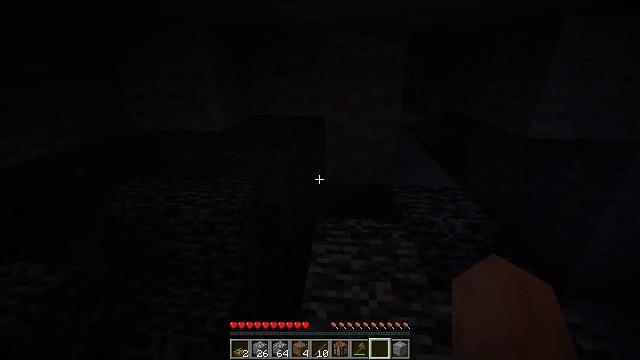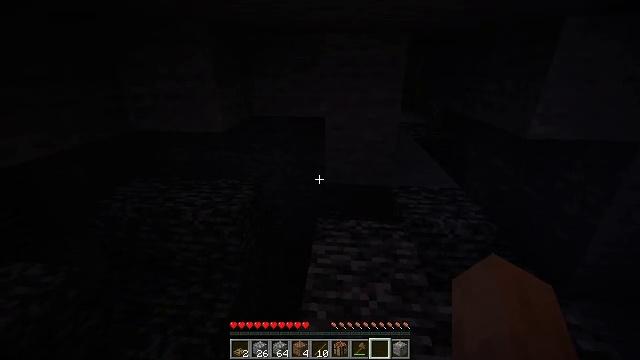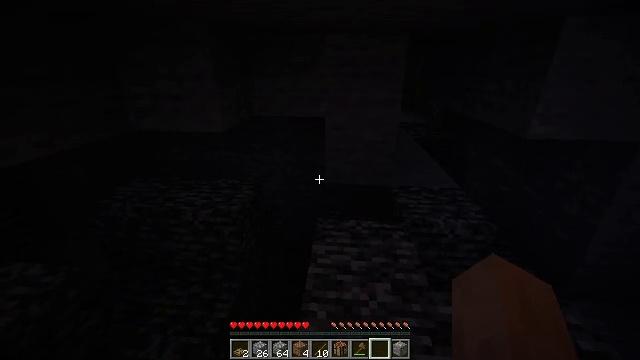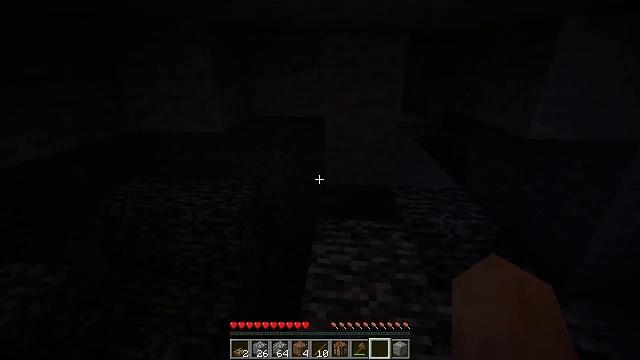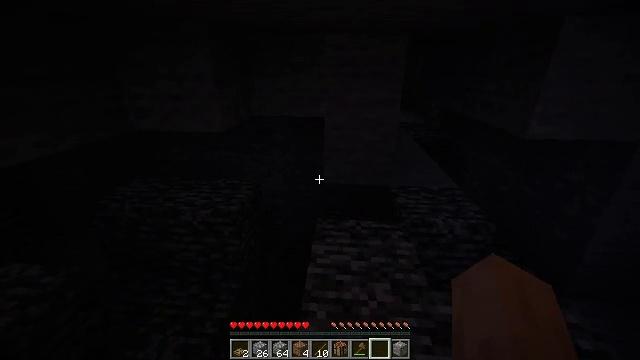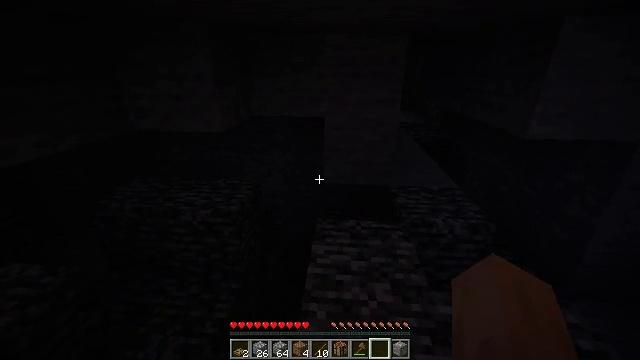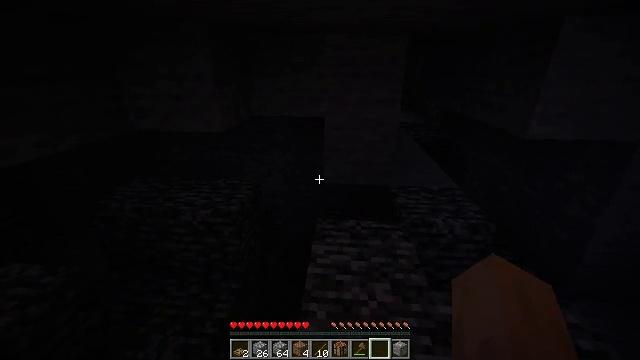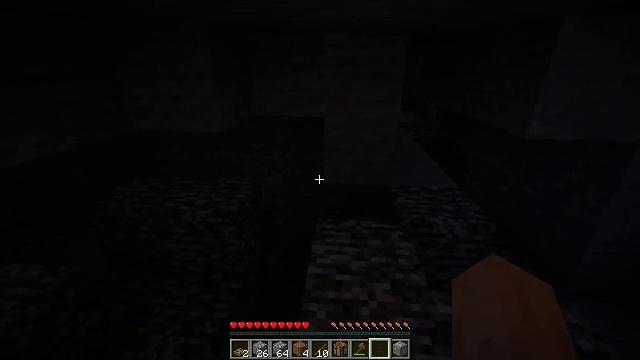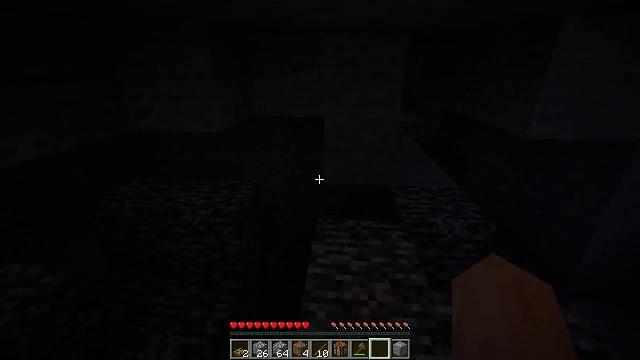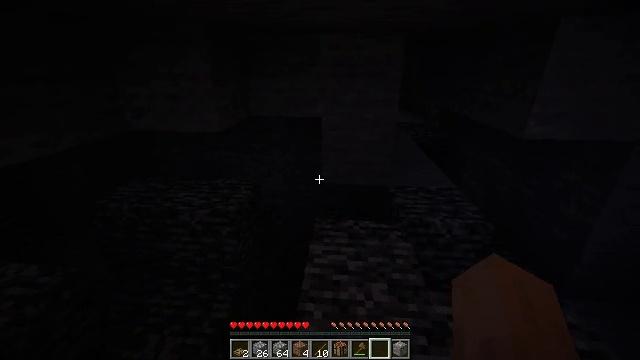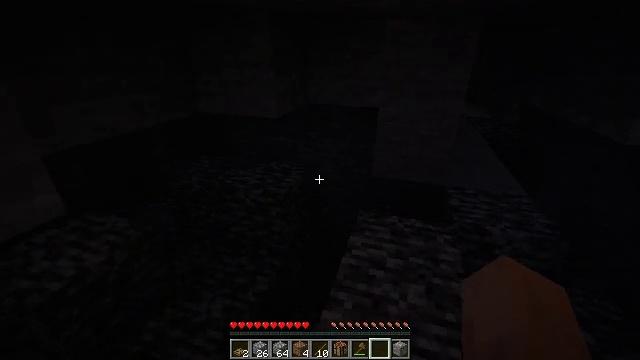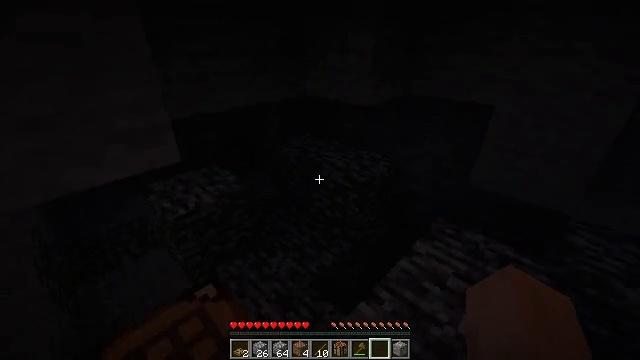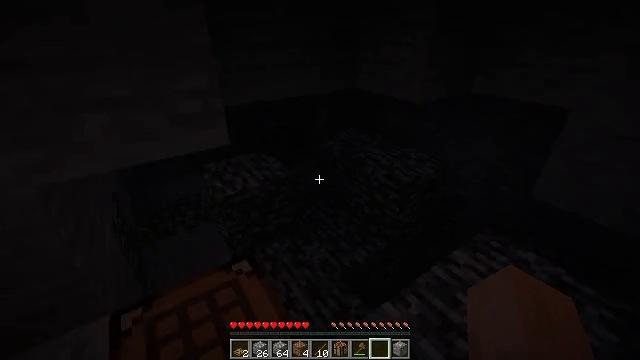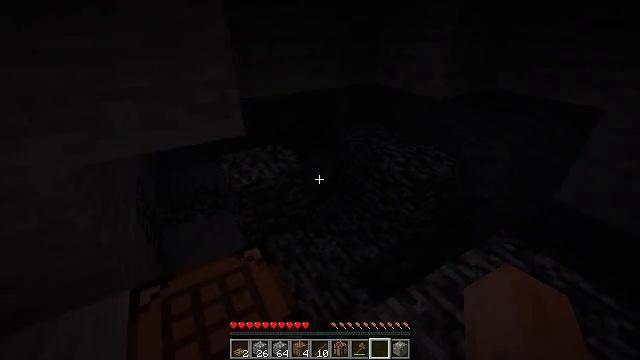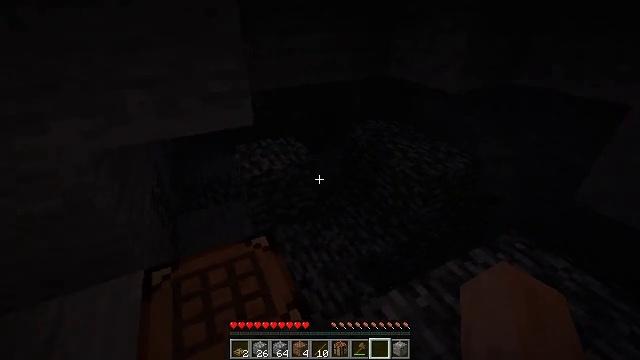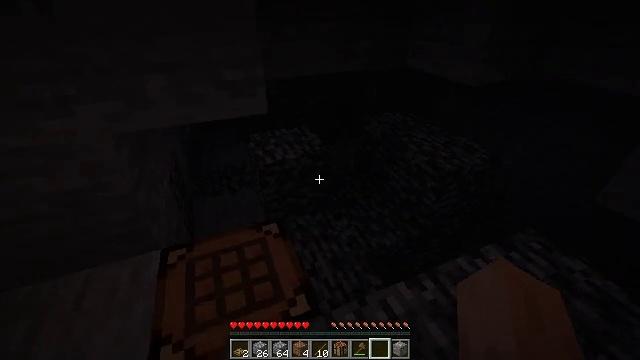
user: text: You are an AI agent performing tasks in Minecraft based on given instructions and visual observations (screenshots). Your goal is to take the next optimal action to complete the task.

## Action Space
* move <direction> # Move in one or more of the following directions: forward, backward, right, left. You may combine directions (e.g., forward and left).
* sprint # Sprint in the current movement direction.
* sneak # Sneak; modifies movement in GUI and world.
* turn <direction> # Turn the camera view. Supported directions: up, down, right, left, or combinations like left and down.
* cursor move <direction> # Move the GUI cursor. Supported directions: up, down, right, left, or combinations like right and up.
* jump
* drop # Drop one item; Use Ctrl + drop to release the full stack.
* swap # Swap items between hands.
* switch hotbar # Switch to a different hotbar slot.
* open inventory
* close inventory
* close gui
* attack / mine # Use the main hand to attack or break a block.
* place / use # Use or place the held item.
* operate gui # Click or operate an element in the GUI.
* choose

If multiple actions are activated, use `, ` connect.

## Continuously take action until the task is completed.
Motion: motion action
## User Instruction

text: craft item air
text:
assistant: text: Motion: no_op
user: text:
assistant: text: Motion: no_op
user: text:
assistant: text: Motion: no_op
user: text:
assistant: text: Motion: no_op
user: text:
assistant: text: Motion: no_op
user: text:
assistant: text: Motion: no_op
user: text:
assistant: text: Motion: no_op
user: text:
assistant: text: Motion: no_op
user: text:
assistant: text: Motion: move right
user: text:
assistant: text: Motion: move right, turn left and down
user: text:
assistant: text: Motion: move right, turn left and down
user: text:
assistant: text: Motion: turn left and down
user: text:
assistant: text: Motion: turn left and down
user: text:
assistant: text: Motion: turn left and down
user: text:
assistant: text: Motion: turn left and down
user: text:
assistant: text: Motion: turn left and down
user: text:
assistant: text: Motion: no_op
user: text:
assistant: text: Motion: no_op
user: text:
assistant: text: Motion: no_op
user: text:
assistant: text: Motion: no_op
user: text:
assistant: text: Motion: no_op
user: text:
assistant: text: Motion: no_op
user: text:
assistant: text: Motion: no_op
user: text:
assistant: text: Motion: no_op
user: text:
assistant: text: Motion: turn right
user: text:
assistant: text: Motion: no_op
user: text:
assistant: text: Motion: turn right
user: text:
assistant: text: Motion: turn right and up
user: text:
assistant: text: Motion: turn right and up
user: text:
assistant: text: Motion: turn up